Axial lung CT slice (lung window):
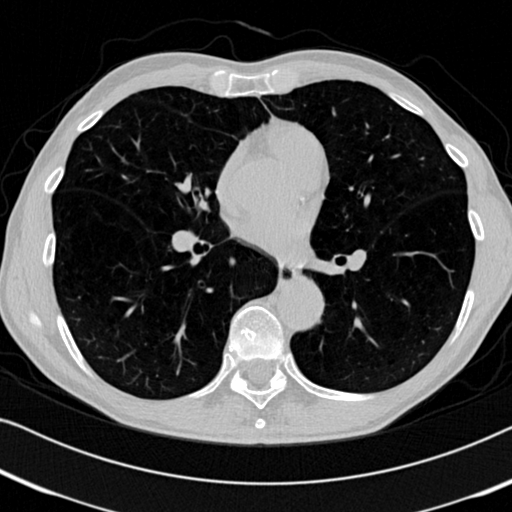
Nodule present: no